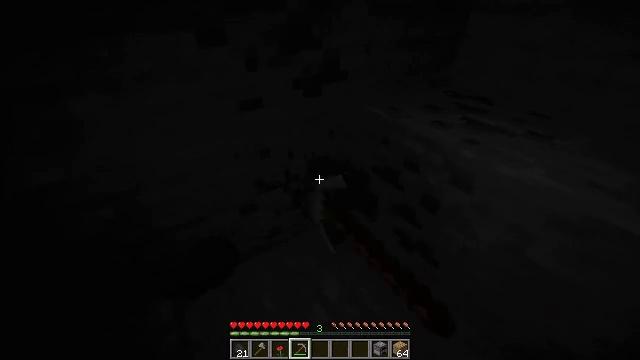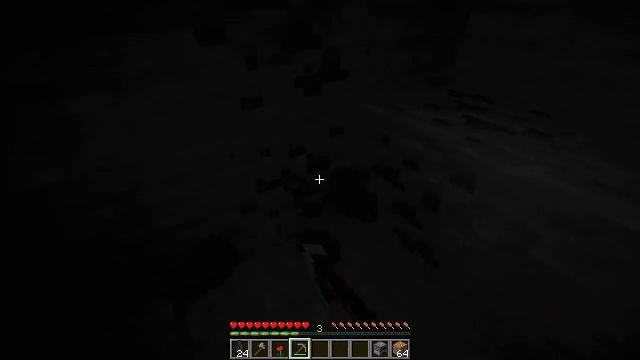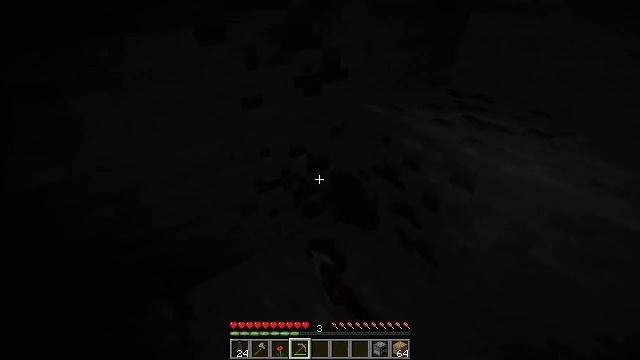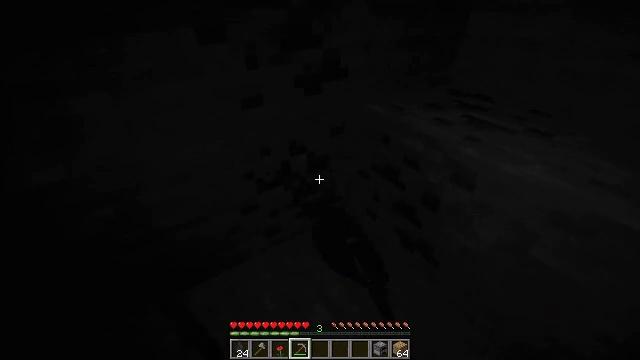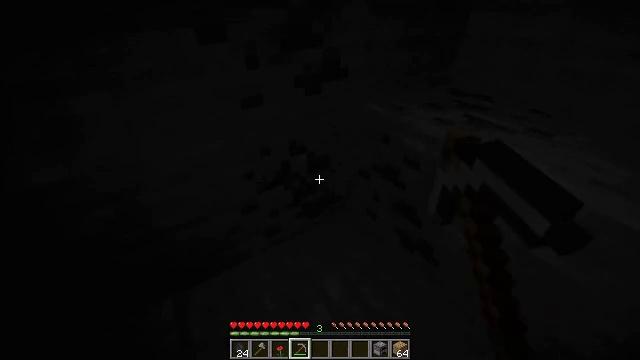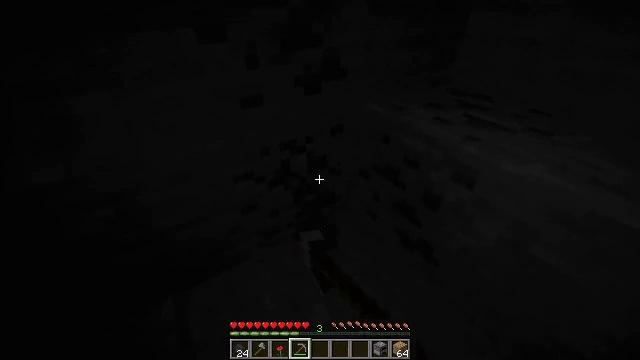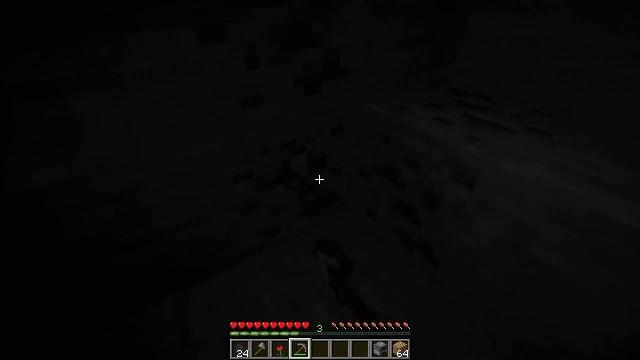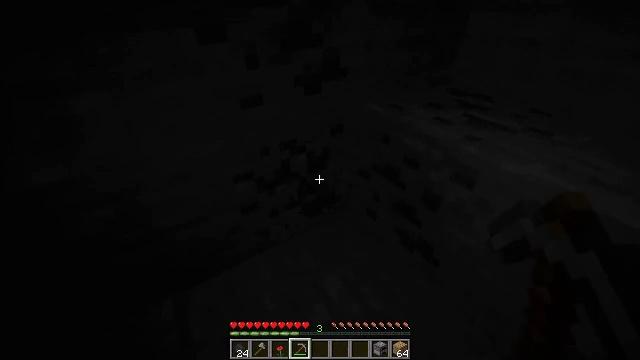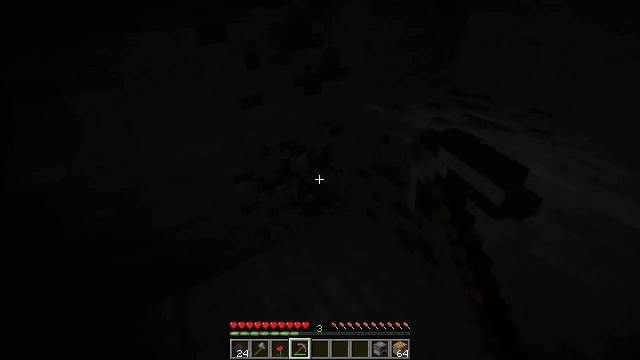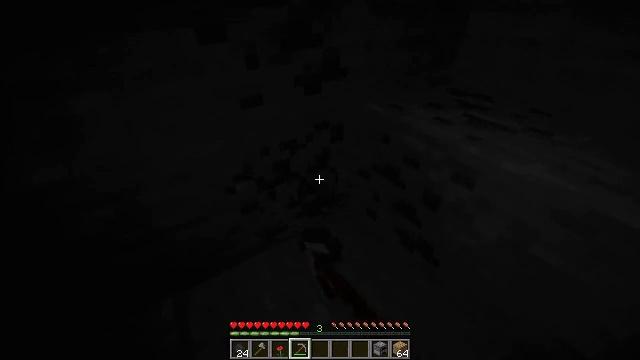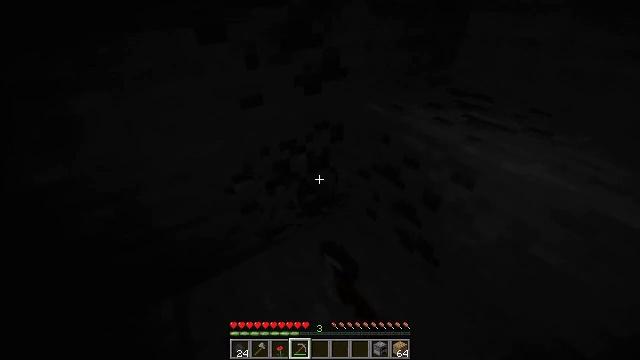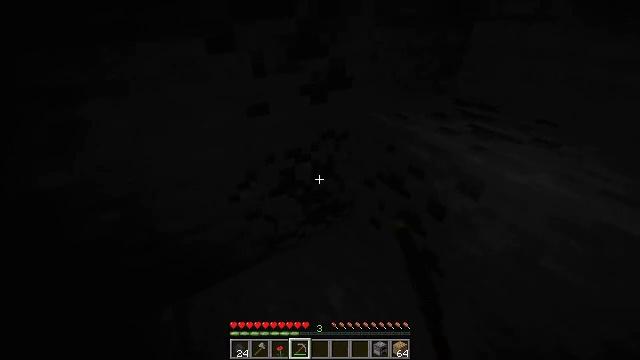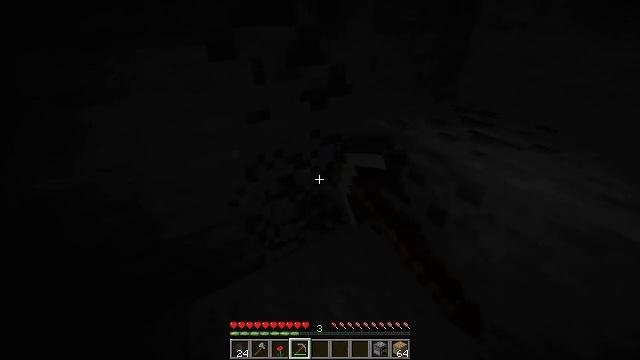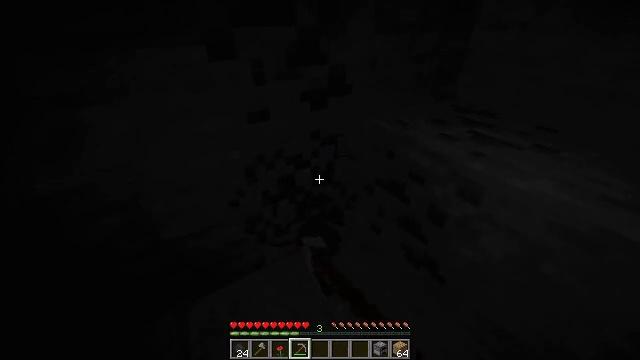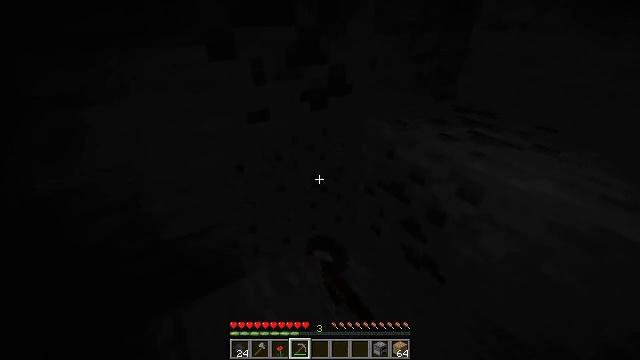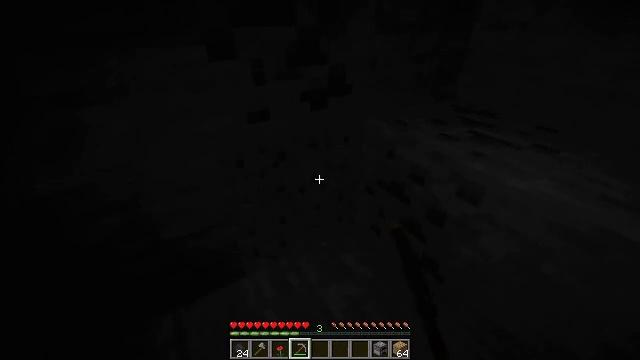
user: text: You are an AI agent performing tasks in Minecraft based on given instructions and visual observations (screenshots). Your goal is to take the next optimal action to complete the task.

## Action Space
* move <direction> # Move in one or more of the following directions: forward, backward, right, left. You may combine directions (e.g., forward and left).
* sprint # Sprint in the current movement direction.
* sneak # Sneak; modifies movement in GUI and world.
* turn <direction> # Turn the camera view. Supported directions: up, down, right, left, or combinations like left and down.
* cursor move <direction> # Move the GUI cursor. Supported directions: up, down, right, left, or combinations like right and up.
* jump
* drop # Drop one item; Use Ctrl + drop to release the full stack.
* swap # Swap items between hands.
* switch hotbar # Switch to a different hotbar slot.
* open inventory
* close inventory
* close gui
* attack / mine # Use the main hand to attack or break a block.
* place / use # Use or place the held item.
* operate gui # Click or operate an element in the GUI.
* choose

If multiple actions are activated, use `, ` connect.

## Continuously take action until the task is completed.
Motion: motion action
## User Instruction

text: Collect coal by mining the ore.
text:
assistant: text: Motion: attack / mine
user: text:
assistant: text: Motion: attack / mine
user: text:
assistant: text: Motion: attack / mine
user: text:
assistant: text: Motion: attack / mine
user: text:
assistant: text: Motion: attack / mine
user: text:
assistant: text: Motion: attack / mine
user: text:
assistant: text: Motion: attack / mine
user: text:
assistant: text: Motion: attack / mine
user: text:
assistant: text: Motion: attack / mine
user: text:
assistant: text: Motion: attack / mine
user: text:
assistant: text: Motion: turn left and up, attack / mine
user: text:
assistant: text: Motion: turn up, attack / mine
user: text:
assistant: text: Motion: attack / mine
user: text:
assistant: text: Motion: attack / mine
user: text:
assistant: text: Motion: attack / mine
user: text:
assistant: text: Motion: attack / mine
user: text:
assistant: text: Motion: attack / mine
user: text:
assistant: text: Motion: turn up, attack / mine
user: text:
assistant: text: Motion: turn left and up, attack / mine
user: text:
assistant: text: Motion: turn up, attack / mine
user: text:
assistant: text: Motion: turn up, attack / mine
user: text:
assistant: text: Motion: attack / mine
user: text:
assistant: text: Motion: attack / mine
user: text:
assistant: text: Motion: attack / mine
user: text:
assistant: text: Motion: attack / mine
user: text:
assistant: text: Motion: attack / mine
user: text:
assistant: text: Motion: attack / mine
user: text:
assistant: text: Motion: turn left, attack / mine
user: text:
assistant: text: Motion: attack / mine
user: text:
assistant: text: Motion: attack / mine